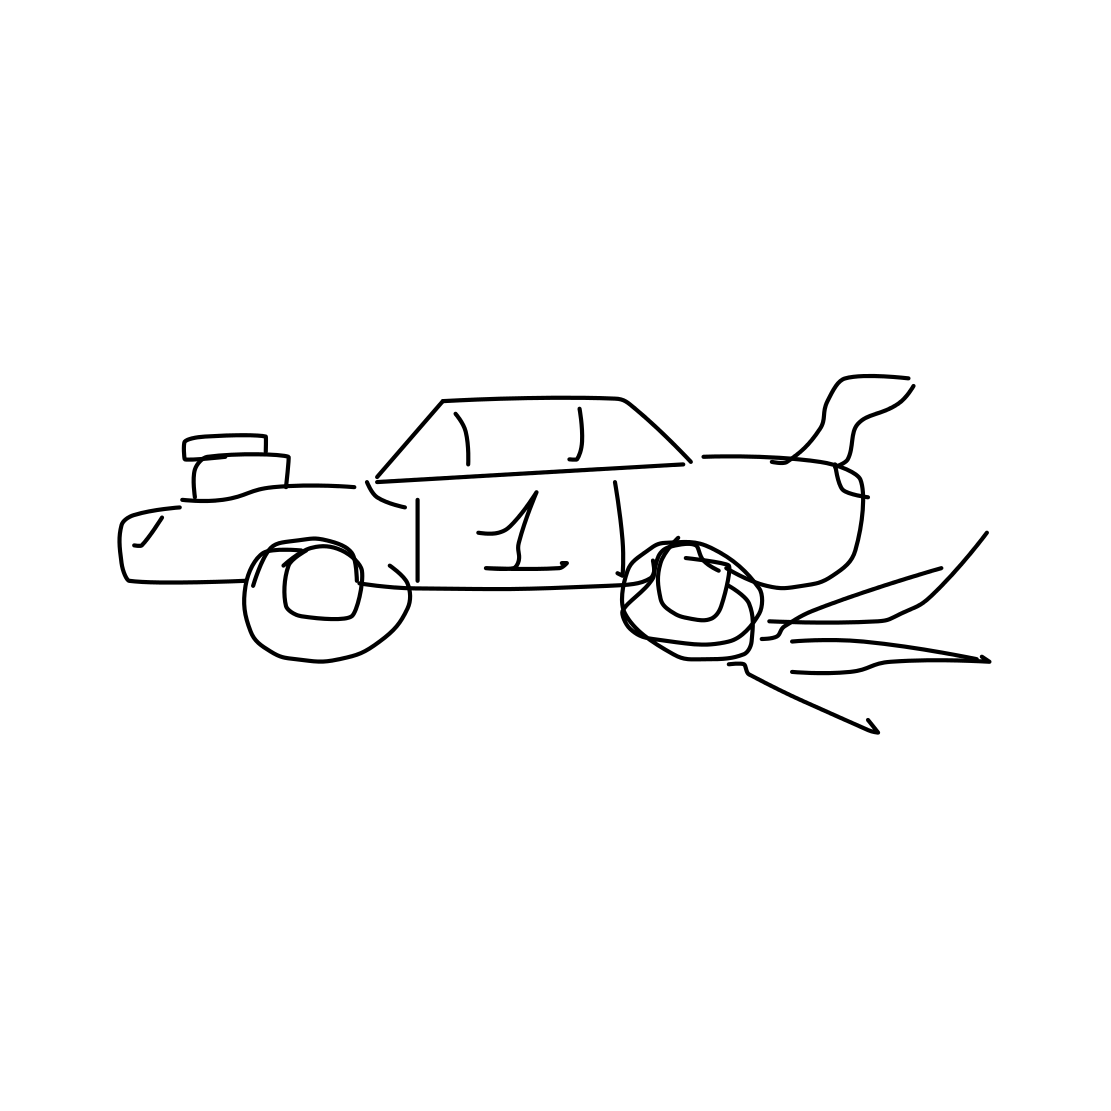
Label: race car